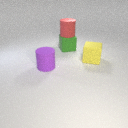
large red rubber cylinder above large green rubber cube